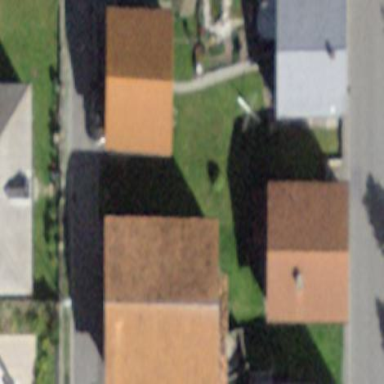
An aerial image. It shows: Simple and straightforward house.